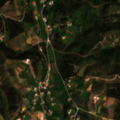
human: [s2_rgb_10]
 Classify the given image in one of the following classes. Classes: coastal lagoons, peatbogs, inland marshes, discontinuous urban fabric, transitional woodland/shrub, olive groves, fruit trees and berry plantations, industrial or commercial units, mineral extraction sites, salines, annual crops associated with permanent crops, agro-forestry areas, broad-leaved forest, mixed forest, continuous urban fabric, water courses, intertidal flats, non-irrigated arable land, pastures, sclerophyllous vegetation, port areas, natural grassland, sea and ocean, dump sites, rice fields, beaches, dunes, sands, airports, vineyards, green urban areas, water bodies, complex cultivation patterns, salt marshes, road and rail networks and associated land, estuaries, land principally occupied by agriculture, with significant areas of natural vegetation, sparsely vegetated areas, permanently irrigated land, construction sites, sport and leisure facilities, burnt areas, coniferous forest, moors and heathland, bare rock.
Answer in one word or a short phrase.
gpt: complex cultivation patterns, land principally occupied by agriculture, with significant areas of natural vegetation, sclerophyllous vegetation, transitional woodland/shrub